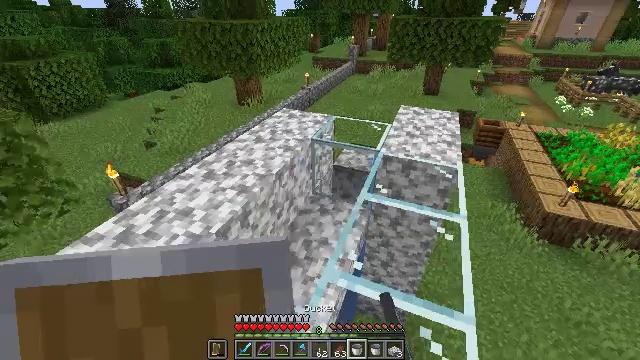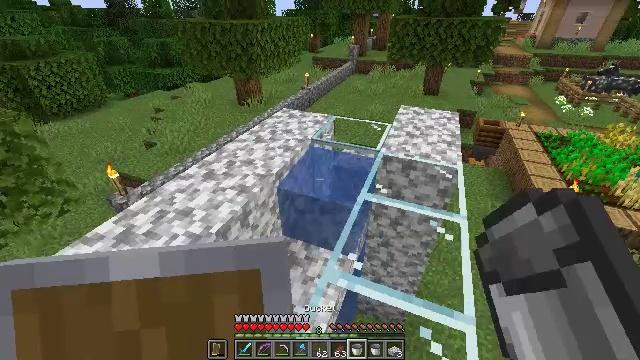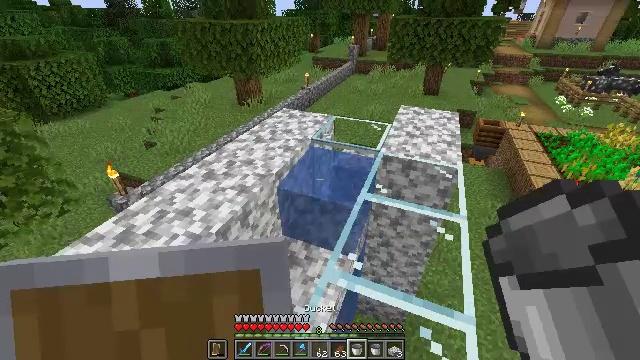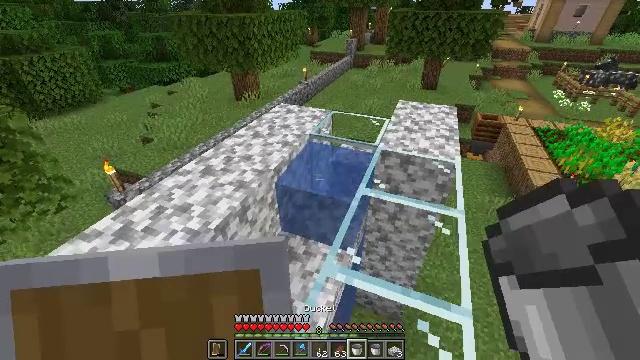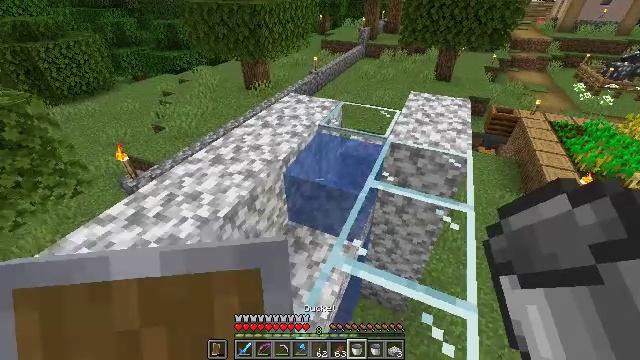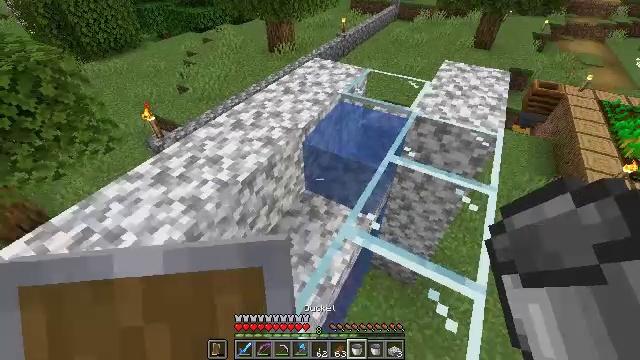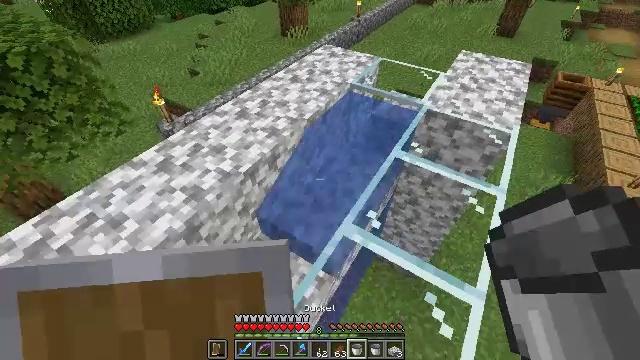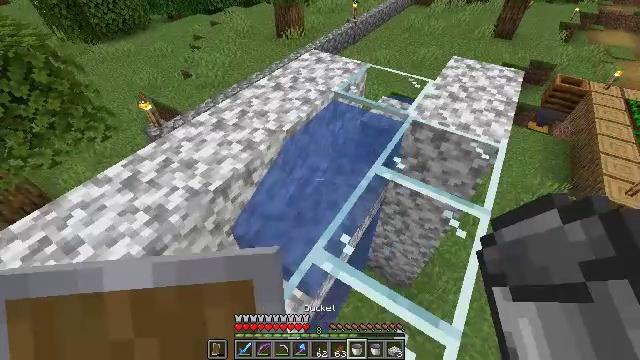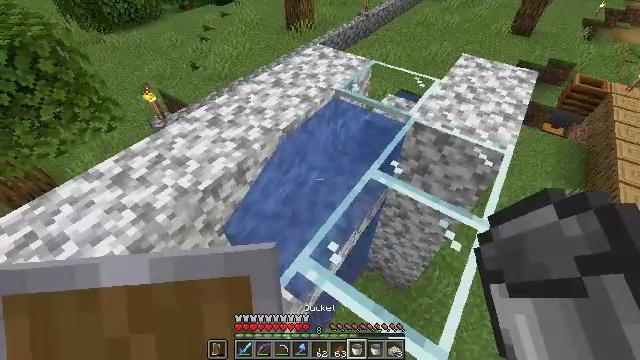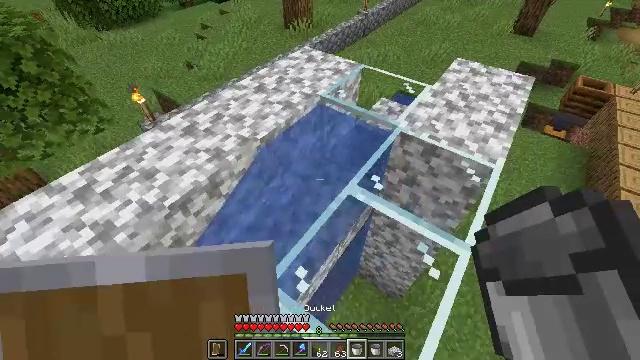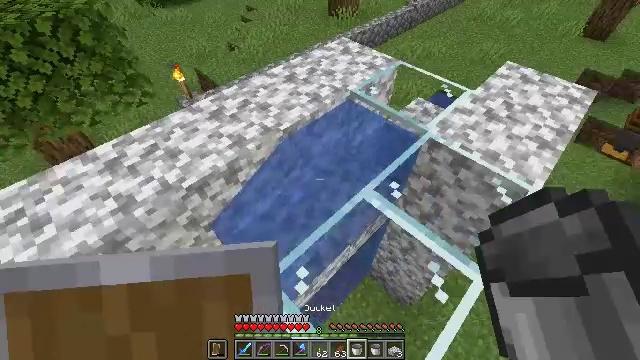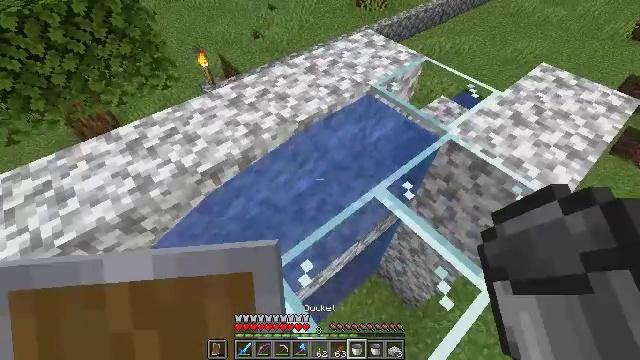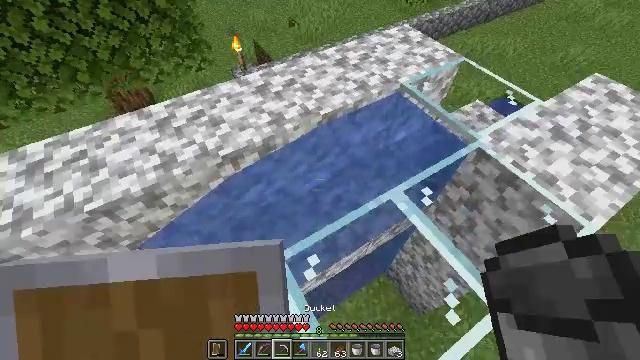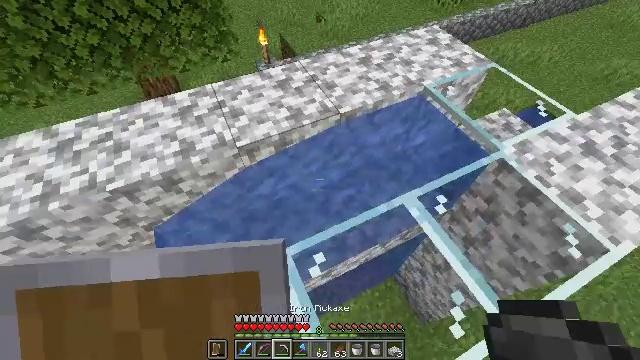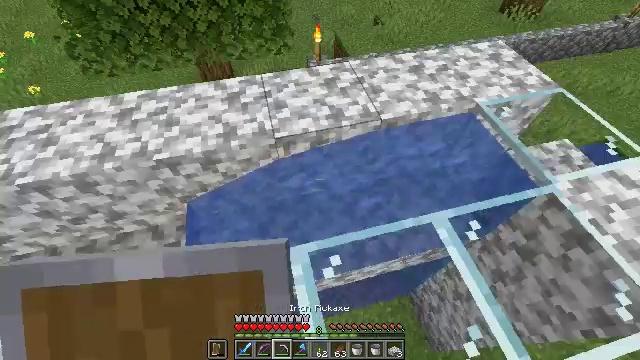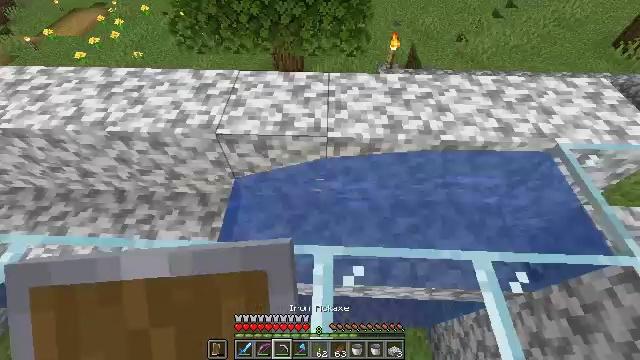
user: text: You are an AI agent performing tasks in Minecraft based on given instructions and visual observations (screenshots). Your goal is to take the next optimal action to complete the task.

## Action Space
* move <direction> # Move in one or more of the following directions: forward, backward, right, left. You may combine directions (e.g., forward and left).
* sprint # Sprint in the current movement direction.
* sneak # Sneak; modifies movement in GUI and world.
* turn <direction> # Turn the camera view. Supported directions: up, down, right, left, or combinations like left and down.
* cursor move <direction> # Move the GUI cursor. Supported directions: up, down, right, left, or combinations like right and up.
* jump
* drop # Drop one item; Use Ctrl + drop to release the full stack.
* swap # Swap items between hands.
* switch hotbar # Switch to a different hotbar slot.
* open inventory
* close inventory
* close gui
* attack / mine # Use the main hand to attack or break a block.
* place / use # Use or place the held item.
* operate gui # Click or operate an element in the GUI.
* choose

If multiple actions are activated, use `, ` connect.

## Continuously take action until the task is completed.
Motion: motion action
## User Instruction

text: Collect diorite slabs by mining.
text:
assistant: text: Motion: no_op
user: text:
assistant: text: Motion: no_op
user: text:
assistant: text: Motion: turn down
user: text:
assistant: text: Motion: turn left and down
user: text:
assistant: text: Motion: move forward and move right, turn left and down
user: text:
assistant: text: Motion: move forward and move right, turn left and down
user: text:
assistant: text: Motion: move forward and move right
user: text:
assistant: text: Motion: move forward and move right, turn left and down
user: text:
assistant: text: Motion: move forward and move right
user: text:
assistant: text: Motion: turn left and down
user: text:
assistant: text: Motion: turn left and down
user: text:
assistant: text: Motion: turn left and down, switch to hotbar 3
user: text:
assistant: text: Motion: turn left, switch to hotbar 3
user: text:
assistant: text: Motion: turn left
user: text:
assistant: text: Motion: turn left
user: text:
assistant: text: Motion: turn left and down
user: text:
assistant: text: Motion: turn left and up
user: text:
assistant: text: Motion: no_op
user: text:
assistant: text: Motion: turn left
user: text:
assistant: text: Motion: turn left
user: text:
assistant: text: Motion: no_op
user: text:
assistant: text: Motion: no_op
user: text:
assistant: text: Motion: no_op
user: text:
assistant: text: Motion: no_op
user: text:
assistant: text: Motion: no_op
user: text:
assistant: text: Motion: no_op
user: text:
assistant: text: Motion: no_op
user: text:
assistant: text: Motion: no_op
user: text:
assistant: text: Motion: no_op
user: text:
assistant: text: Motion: no_op